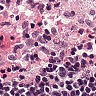
Metastatic tissue present: no